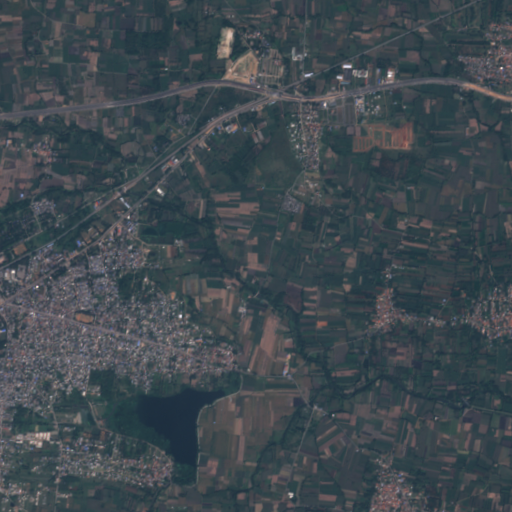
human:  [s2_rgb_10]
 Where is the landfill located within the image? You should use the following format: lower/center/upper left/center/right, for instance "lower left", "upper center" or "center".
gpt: The landfill is located in the lower left of the image.
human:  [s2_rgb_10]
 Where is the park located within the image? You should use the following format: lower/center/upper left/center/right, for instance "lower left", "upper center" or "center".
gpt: The park is located in the lower center of the image.
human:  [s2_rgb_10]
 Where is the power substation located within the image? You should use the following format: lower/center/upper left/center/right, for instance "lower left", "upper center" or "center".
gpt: The power substation is located in the center left of the image.
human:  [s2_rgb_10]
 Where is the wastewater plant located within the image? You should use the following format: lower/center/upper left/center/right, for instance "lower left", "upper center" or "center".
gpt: The wastewater plant is located in the lower left of the image.
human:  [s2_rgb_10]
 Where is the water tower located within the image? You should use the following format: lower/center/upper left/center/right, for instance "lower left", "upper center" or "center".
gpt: The water tower is located in the lower left of the image.
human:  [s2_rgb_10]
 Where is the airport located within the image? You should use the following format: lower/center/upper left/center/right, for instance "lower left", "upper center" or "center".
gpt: There is no airport in the image.